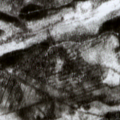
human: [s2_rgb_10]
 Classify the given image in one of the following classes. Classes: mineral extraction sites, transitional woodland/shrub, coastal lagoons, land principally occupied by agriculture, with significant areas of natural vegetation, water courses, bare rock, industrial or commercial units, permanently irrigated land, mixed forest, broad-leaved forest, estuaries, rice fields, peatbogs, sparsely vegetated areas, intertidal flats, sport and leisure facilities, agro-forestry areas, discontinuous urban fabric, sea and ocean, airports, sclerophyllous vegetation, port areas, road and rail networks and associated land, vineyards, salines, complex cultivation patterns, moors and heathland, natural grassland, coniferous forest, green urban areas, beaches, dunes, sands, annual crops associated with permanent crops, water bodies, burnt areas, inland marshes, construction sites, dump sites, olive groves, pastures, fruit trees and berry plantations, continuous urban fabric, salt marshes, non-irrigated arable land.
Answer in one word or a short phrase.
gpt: coniferous forest, mixed forest, transitional woodland/shrub